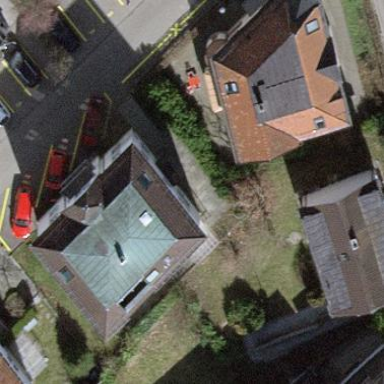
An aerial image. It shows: Unique apartment building with quadruple saltbox roof shape.